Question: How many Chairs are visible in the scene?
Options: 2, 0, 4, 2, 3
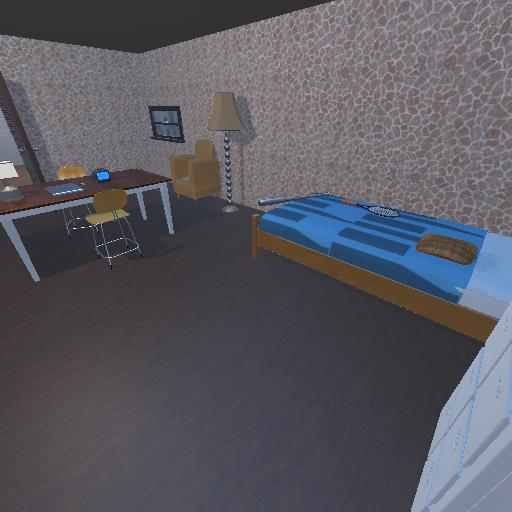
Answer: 2